Field crop: tomato
Growth stage: 1
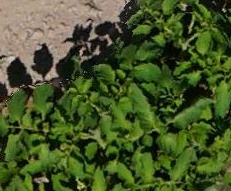
Species: tomato